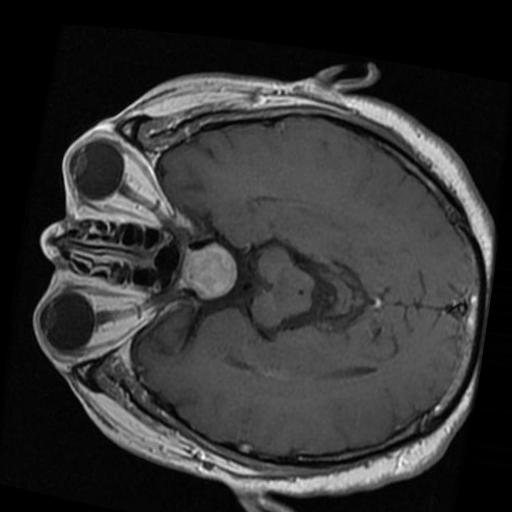
Label: brain_tumor